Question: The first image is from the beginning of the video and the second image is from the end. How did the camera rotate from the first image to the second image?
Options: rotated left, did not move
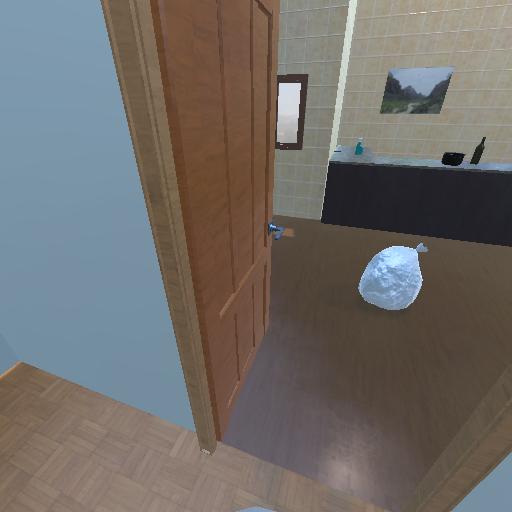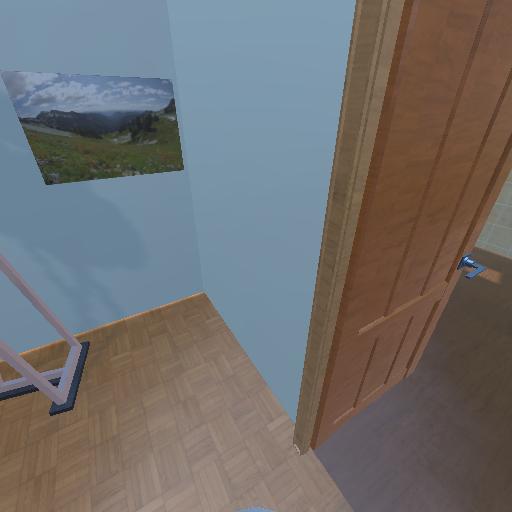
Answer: rotated left